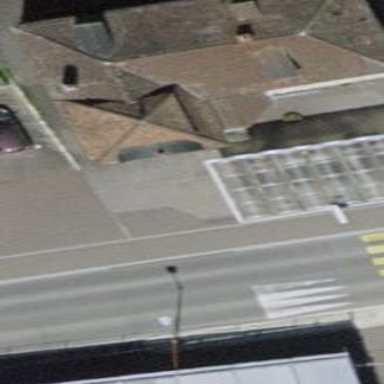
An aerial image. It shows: Gabled building with roof made of roof tiles.